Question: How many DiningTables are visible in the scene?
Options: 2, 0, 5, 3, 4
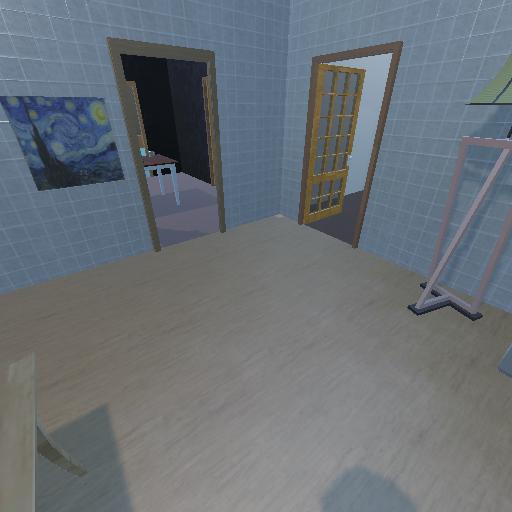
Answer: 2